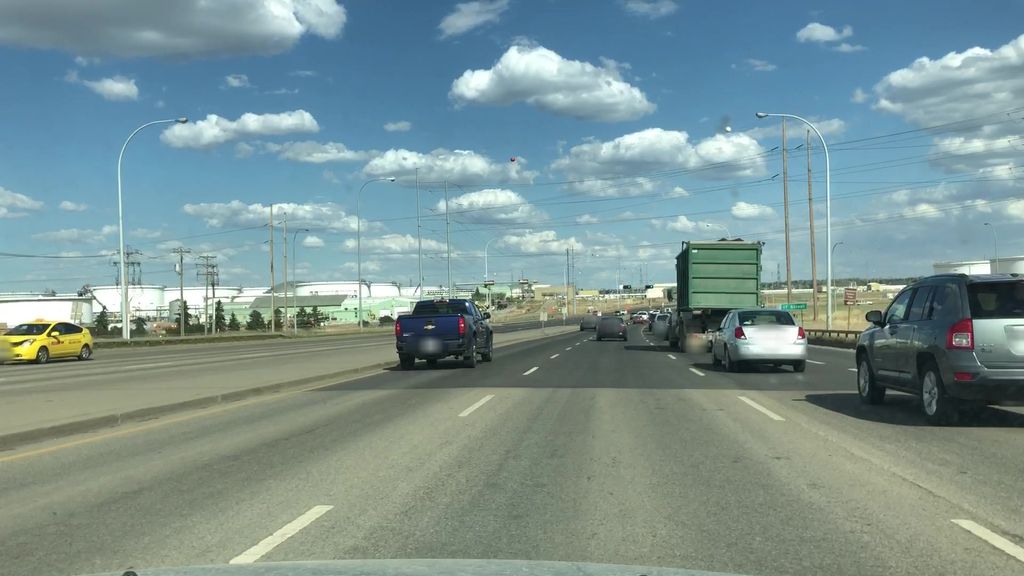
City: edmonton